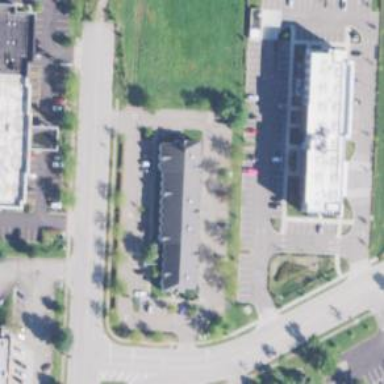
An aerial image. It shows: Parking area with surface.